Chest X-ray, PA view. Patient: 38 years old, sex M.
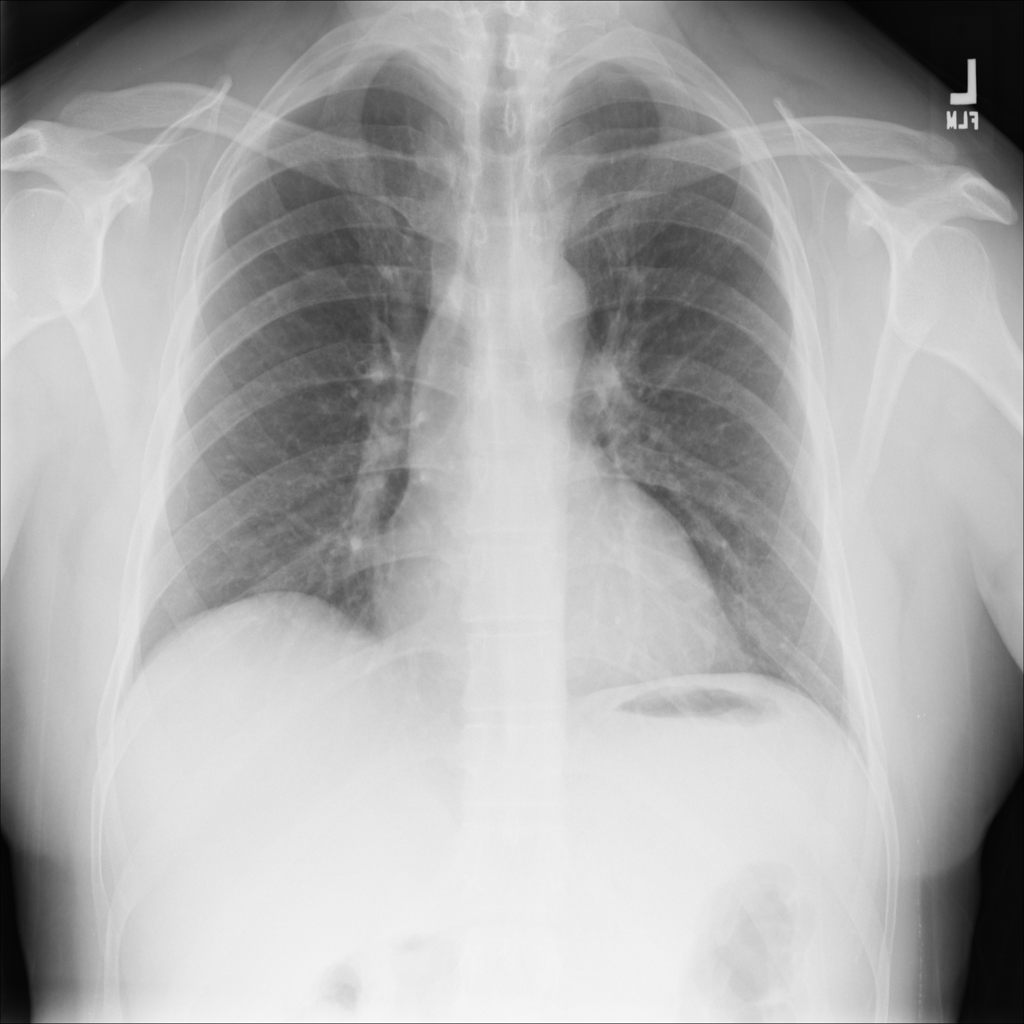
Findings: Infiltration